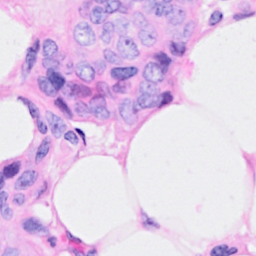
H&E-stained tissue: Breast